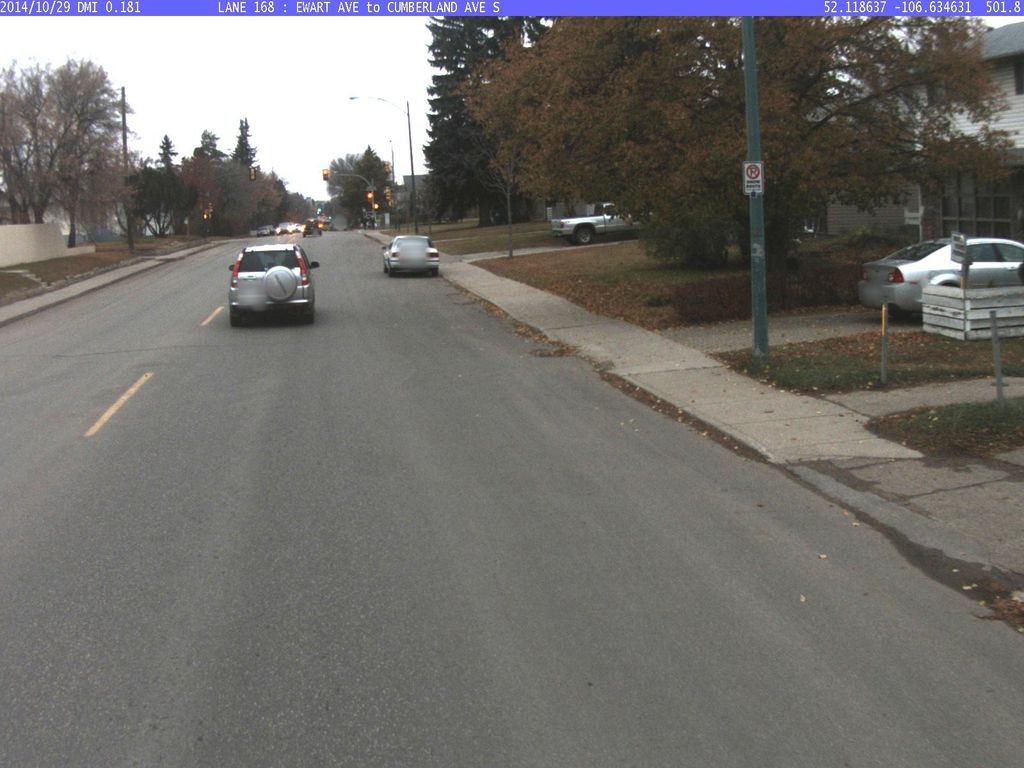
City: saskatoon